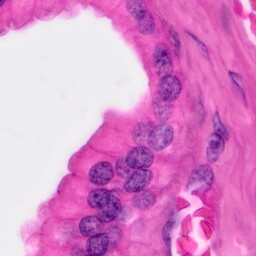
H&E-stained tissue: Pancreatic